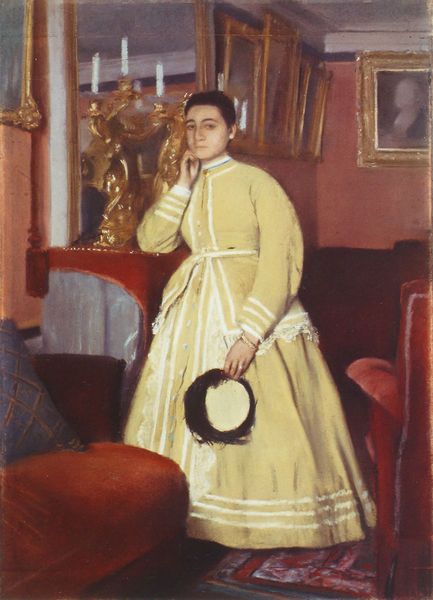
Titel: Madame Edmondo Morbilli, geborene Thérèse De Gas
Künstler: Edgar Degas
Institution: Privatsammlung
Schlagwörter: gemälde, hand, gelb, frau, hut, kleid, raum, tisch, zimmer, dame, rot, teppich, rahmen, portrait, spiegel, gold, interieur, sessel, kinn, bilder, bilderrahmen, sofa, wohnzimmer, kissen, kerzen, leuchter, kordel, kranz, kerzenständer, gestus, aufgestützt, teppisch, biler